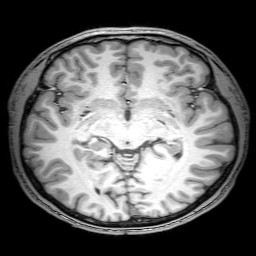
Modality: T1w
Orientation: coronal